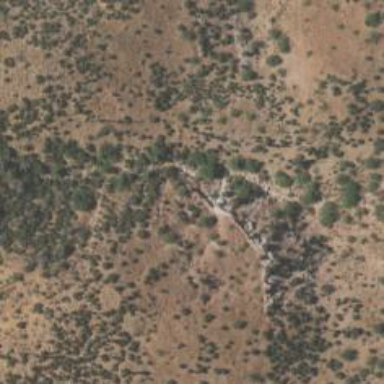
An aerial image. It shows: Archaeological site with historical significance.